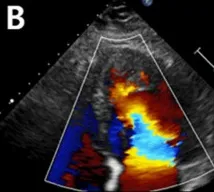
Echocardiography and cardiac magnetic resonance imaging (cMRI) in the proband's father (II-1) (upper and middle panel) and sister (III-1) (lower panel). (A-C) Echocardiography showed left ventricular hypertrophy and apical echogenic mass or dense trabeculation and apical septal aneurysm (arrow) in the proband's father.
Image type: radiology (ultrasound)